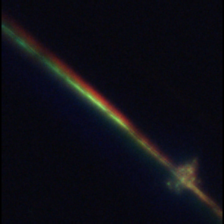
Taxon: Psuedo-nitzschia
Group: Diatoms